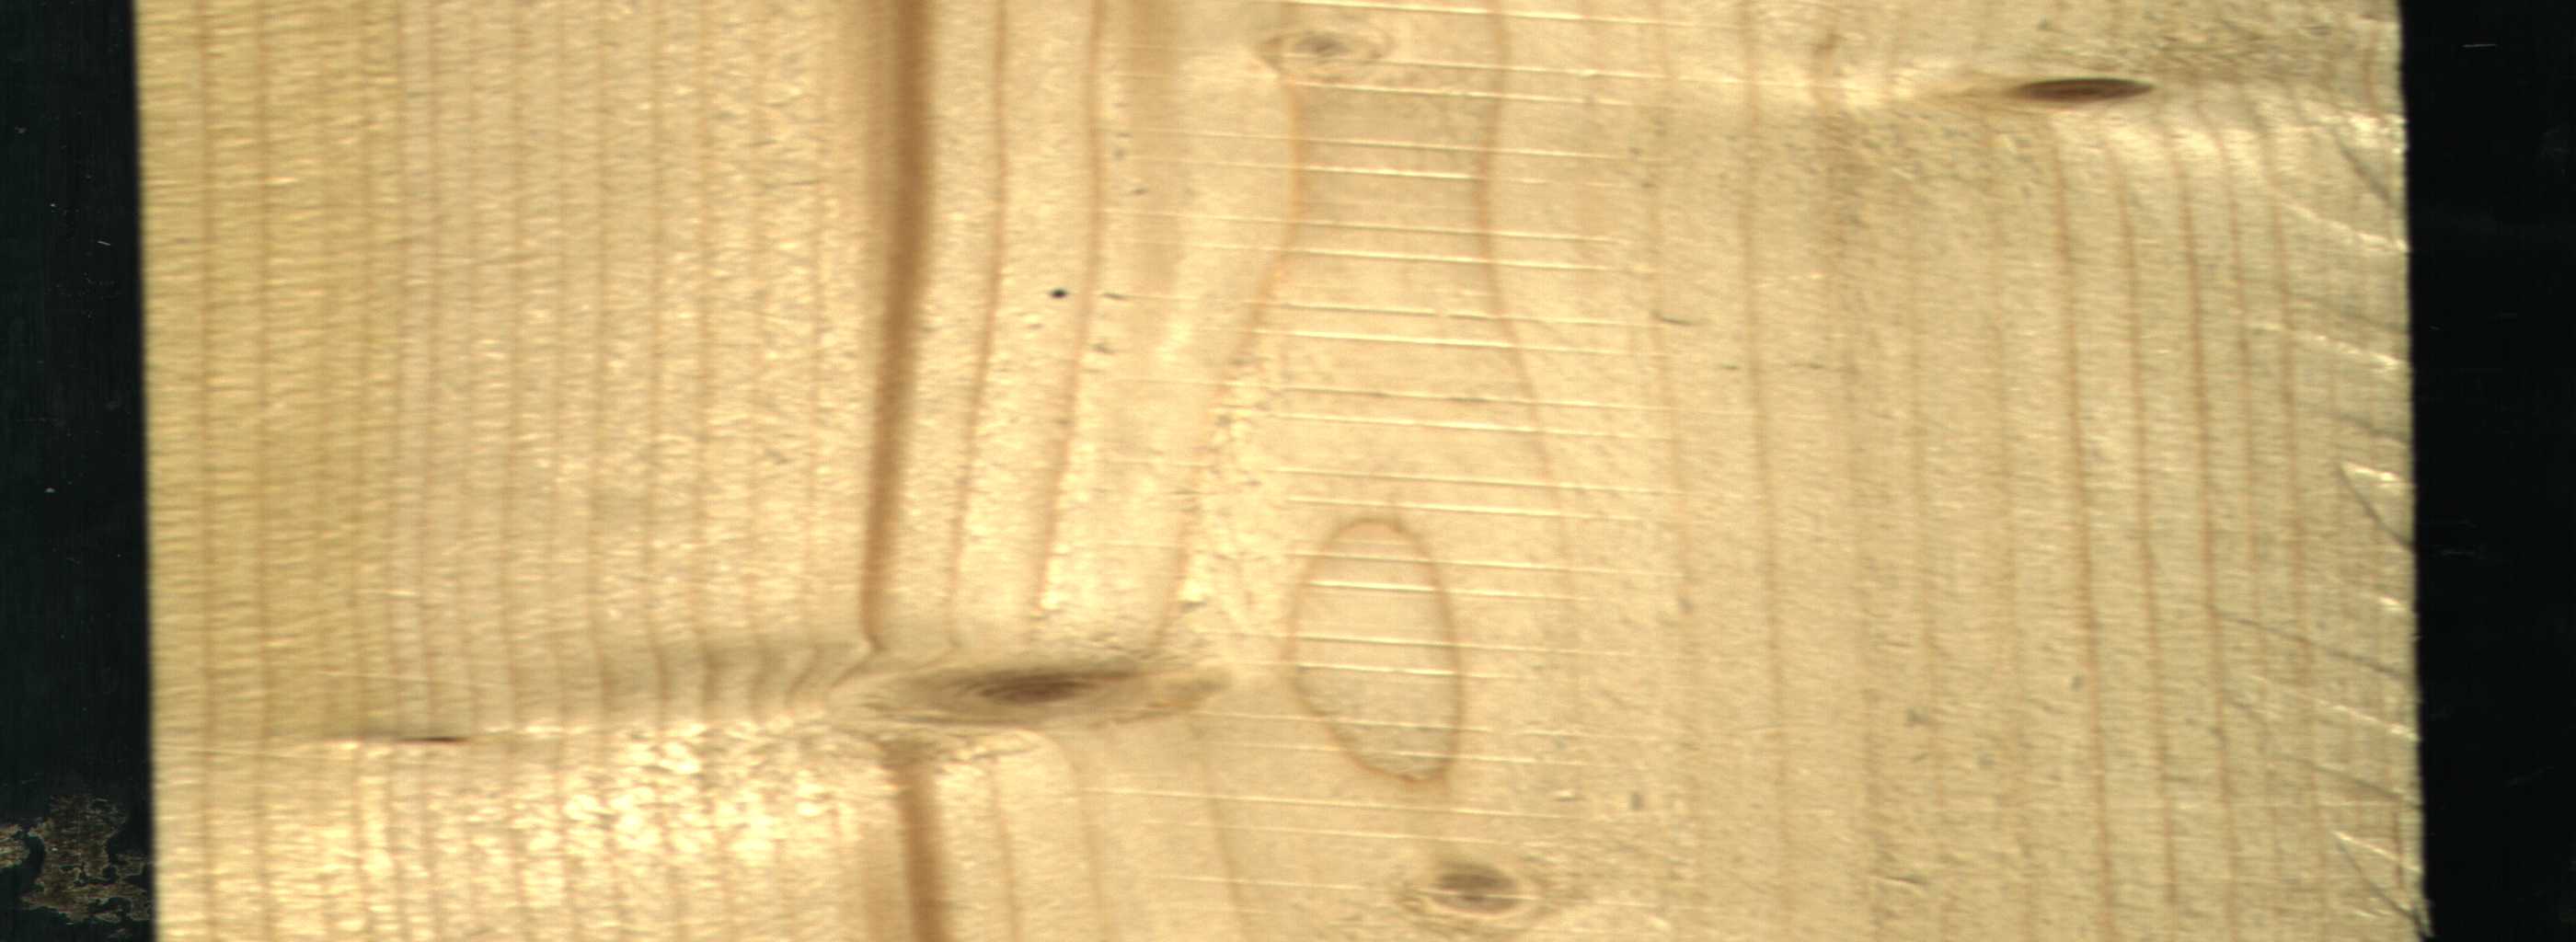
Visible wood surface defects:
Quartzity
Quartzity
Dead_Knot
Live_Knot
Live_Knot
Live_Knot
Live_Knot